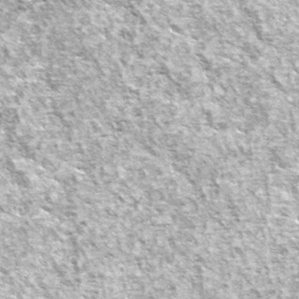
Label: frost